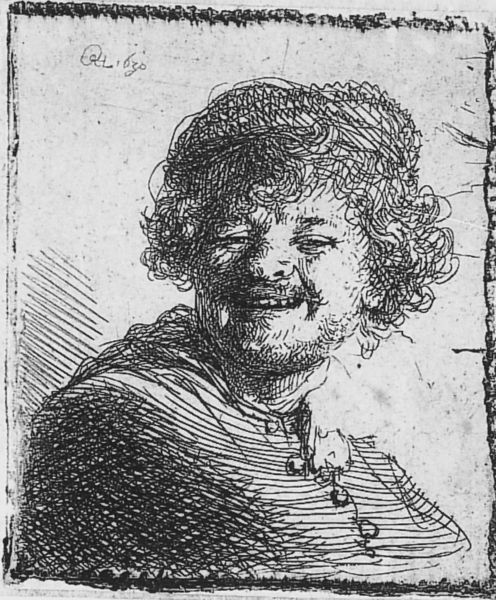
Titel: Selbstbildnis, lachend
Künstler: Harmensz van Rijn Rembrandt
Institution: London, British Museum
Schlagwörter: feder, kopf, mann, weiß, frau, frisur, haar, hut, hüte, kopfbedeckungen, mund, nase, schwarz, skizze, zeichnung, bart, jacke, mütze, mützen, augen, barock, falten, gesicht, rembrandt, bild, hals, portrait, porträt, natur, haare, augenbrauen, brustbild, locken, renaissance, kopfbedeckung, lächeln, papier, weib, knöpfe, selbstporträt, striche, lachen, tusche, zähne, holländisch, federzeichnung, mimesis, 1600, 1630, 17 jahrhundert, knöpfer